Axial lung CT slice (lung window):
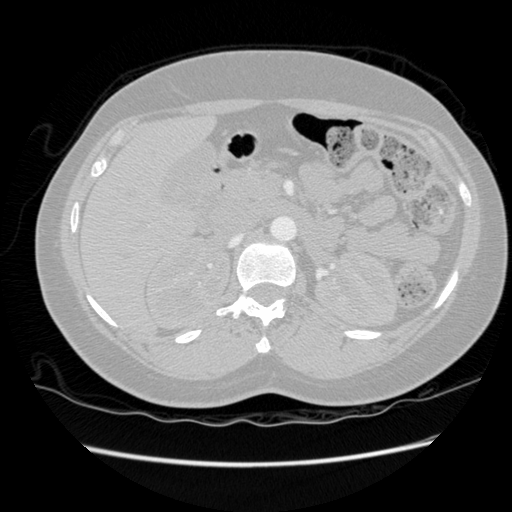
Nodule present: no